Question: In form1 I have this method that I've called through a timer, in the designer I changed the first column type to: DataGridViewImageColumn
'''
private void test()
{
foreach (Process p in Process.GetProcesses())
{
if (p.MainWindowTitle.Length > 1)
{
var icon = Icon.ExtractAssociatedIcon(p.MainModule.FileName);
Image ima = icon.ToBitmap();
String status = p.Responding ? "Running" : "Not Responding";
dataGridView1.Rows.Add(ima,p.MainWindowTitle, status);
}
}
}
'''
Now what I'm getting is this:

In first iteration I have seen all the icons but in the end I see red x . I tried to check if the variable ima is null but it is not, then checked that variable p is null or p.MainWindowTitle is null but nothing is null.
What could be the cause of this red x ?
(not connected to the red x issue): in the first time first iteration I have seen 9 icons(not including the red x) in the second timer iteration it's adding another icon so there are 10. Why it is not adding all the 10 icons for the first time ?
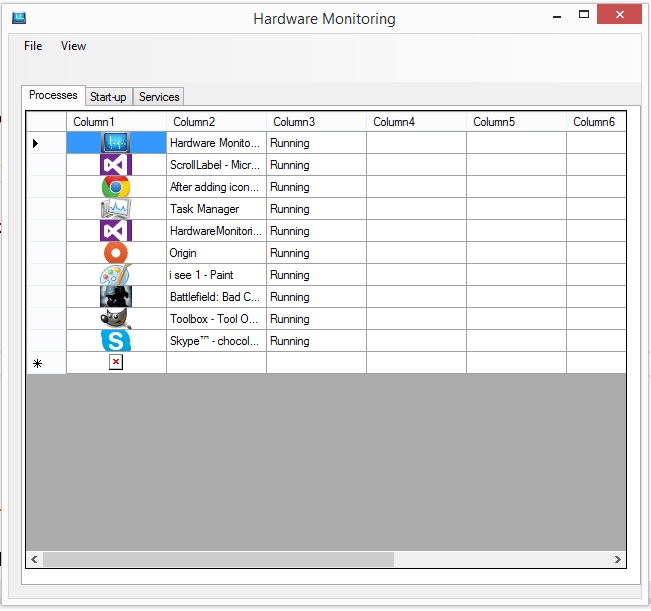
Answer: Try with datagridview property 'AllowUserToAddRows = false'
This way it wont show the last empty row.